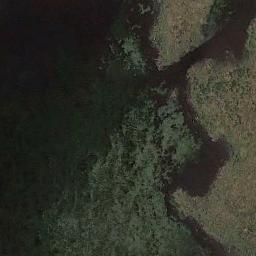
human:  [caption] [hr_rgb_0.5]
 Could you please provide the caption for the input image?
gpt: There are small creeks in the middle of this wetland .

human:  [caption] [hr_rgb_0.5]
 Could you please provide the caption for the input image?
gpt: Many waters of different sizes are surrounded by wetlands .

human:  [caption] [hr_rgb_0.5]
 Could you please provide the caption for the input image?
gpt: The wetland consists of bare land, Green plants and water .

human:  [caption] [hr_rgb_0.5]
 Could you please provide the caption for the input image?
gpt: There is a large land mixed with green and brown in the river in a wetland .

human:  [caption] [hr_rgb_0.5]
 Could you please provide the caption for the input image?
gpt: There are many water areas on the wetland .